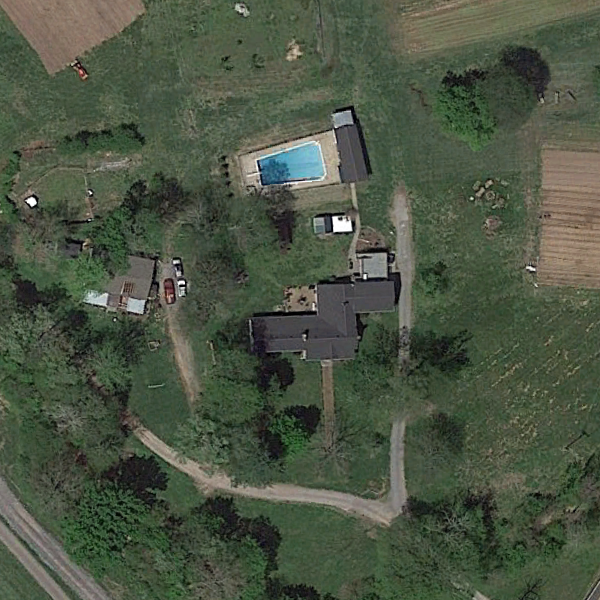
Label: SparseResidential